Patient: sex M, age 62
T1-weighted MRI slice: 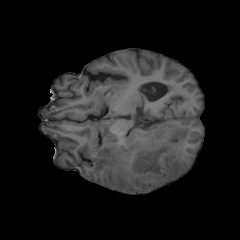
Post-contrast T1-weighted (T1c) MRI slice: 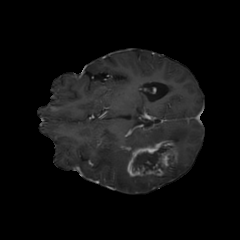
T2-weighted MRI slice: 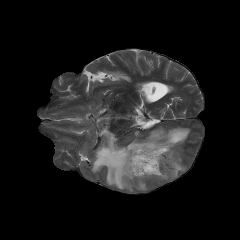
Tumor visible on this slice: yes
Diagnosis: Glioblastoma, IDH-wildtype
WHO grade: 4